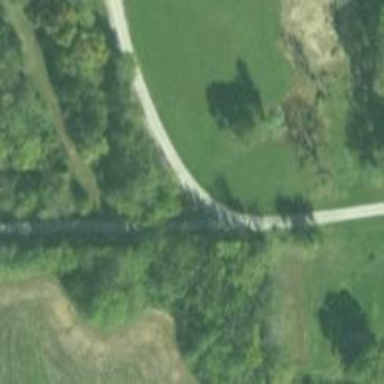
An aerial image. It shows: Driveway.